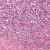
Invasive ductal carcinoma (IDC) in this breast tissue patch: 1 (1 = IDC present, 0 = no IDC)